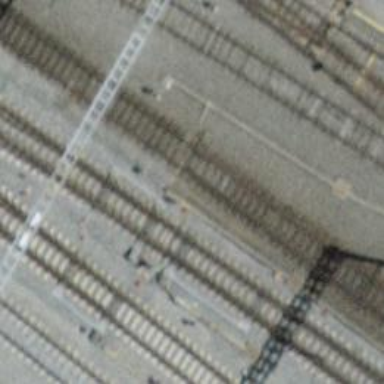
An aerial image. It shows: Railway switch.